【题型】填空题　【知识点】解析几何　【难度】easy
\textbf{11. 过抛物线 $y^2 = 2px \, (p > 0)$ 的焦点 $F$ 的直线交抛物线于点 $A, B$，交其准线于点 $C$，若 $\overrightarrow{CB} = 2\overrightarrow{BF}$，$|AF| = 3$，则此抛物线方程为 \underline{\hspace{4cm}} .}
【解答】

\noindent \textbf{【答案】} $y^2 = 3x$

\vspace{0.2cm}
\noindent \textbf{【分析】} 作$AE \perp$准线于$E$，$BD \perp$准线于$D$，设$|BD| = a$，由抛物线定义得$\angle BCD = 30^\circ$，结合$|AF| = 3$求得$a = 1$，进而求出$p = \dfrac{3}{2}$，即可求得抛物线方程.

\vspace{0.2cm}
\noindent \textbf{【详解】} 如图，作$AE \perp$准线于$E$，$BD \perp$准线于$D$，设$|BD| = a$，由抛物线定义得$|BD| = |BF| = a$，$|CB| = 2|BF| = 2a$，故$\angle BCD = 30^\circ$，
在直角三角形$ACE$中，因为$|AE| = |AF| = 3$，$|AC| = |AF| + |FC| = 3 + 3a$，所以$3 + 3a = 6$，从而得$a = 1$，
设准线与$x$轴交于$G$，则$|FG| = \dfrac{1}{2}|FC| = \dfrac{3}{2}$，所以$p = \dfrac{3}{2}$，因此抛物线方程为$y^2 = 3x$.
故答案为：$y^2 = 3x$.

\vspace{0.2cm}

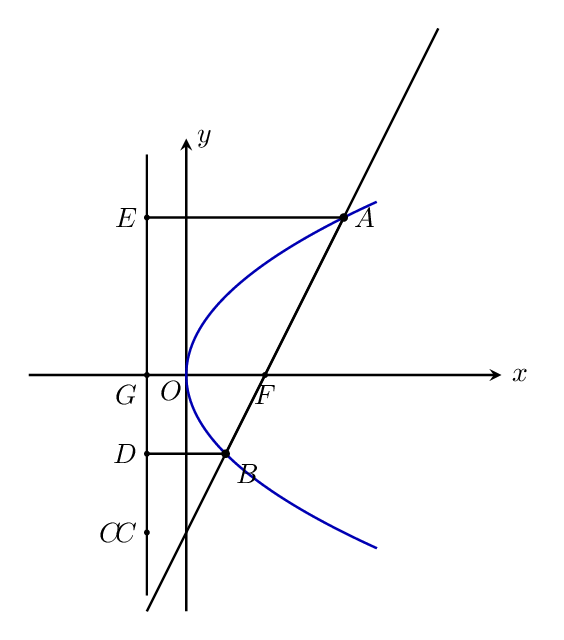